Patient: sex M, age 62
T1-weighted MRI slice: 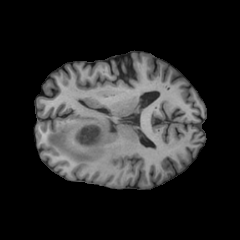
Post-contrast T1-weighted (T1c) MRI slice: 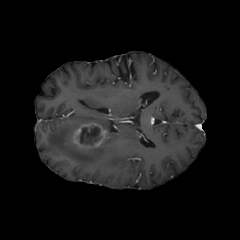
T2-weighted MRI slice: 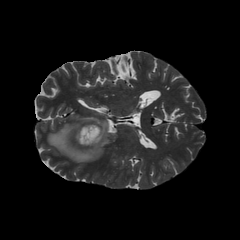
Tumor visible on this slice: yes
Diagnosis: Glioblastoma, IDH-wildtype
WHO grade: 4